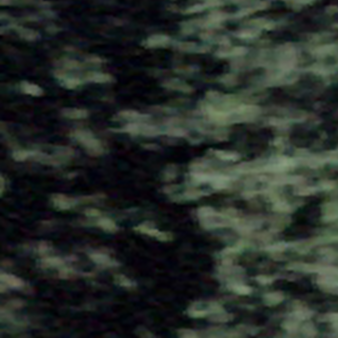
Label: other